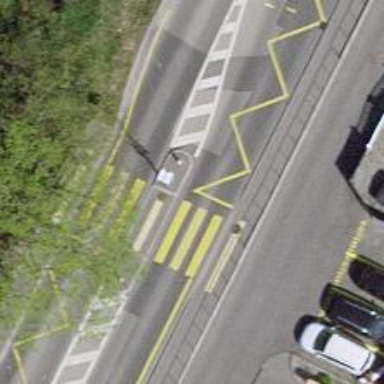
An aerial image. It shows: Uncontrolled road crossing with pedestrian island.